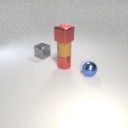
small blue metal sphere to the right of small red metal cylinder